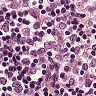
Metastatic tissue present: yes